Interaction volume radius: 10 \u00c5
Interaction volume height: 20 \u00c5
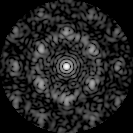
Disorder parameter: 0.629